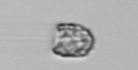
Label: coccolithophorid